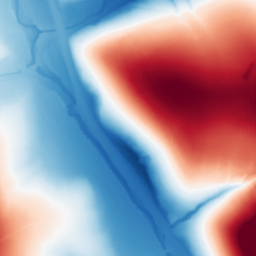
Category: classical
Decomposition family: gaussian
Decomposition parameters: sigma: 100
Upsampling method: fft_zeropad
Upsampling parameters: scale: 2
Upsampling scale: 2